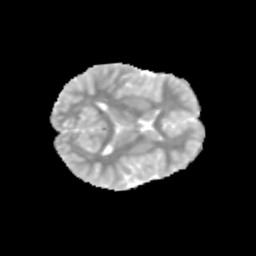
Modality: MD
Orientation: axial
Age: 10
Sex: female
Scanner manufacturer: siemens
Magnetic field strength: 3 T
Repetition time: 3.8 s
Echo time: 0.07 s